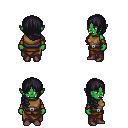
a pixel art fantasy rpg character, female body template, orc, green skin, leather chest armor, robe skirt, raven right-swept hairstyle, leather bracers, maroon shoes, four views (front, back, left, right), 2x2 character sprite sheet, small pixel art, hard edges, no anti-aliasing